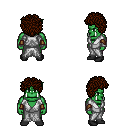
a pixel art fantasy rpg character, male body template, orc, green skin, white robe, teal pants, brown curly afro hairstyle, cloth bracers, black shoes, four views (front, back, left, right), 2x2 character sprite sheet, small pixel art, hard edges, no anti-aliasing